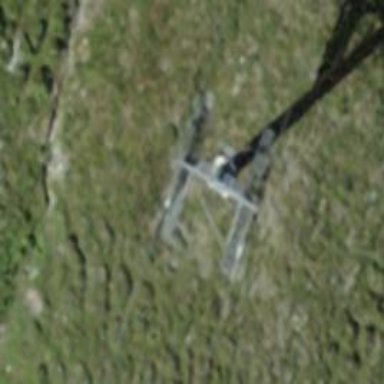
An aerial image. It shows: Pylon for aerialway.